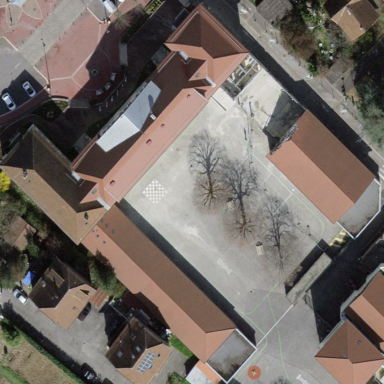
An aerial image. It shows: School.